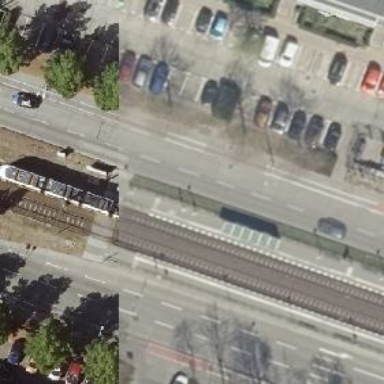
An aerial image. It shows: Tram stop.